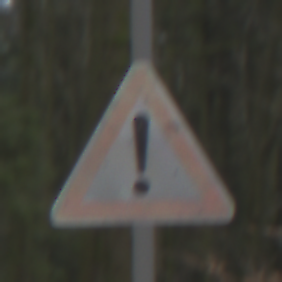
Verkehrszeichen: Gefahrenstelle
Umgebung: Outdoor, Nature
Tageszeit: Midday
Wetter: Overcast
Licht: Natural
Jahreszeit: NotSpecified
Kontrast: LowContrast